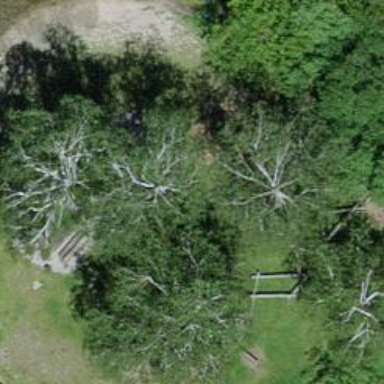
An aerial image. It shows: Picnic site for tourists.